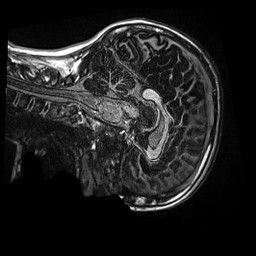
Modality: MP2RAGE
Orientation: sagittal
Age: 11
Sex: female
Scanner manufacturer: siemens
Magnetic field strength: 3 T
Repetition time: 4 s
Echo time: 0.00303 s